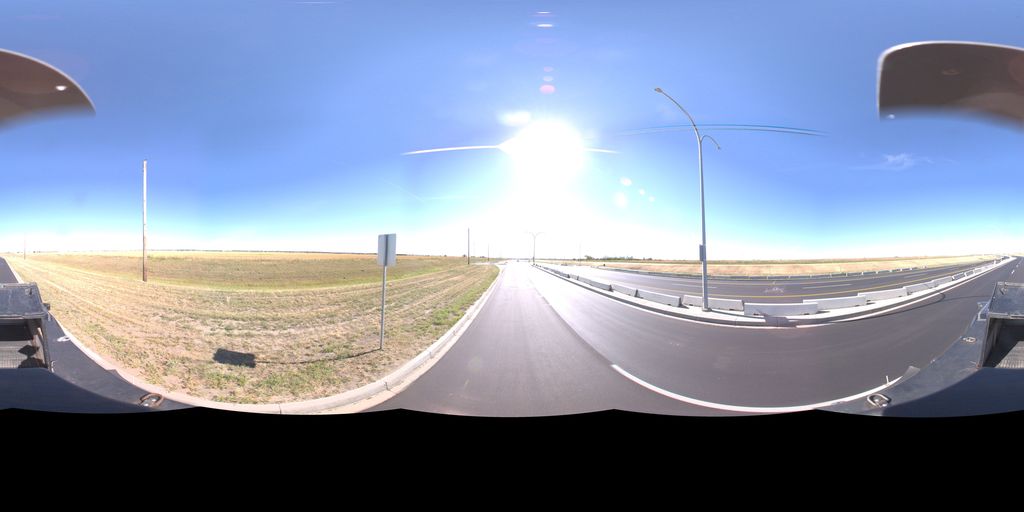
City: saskatoon